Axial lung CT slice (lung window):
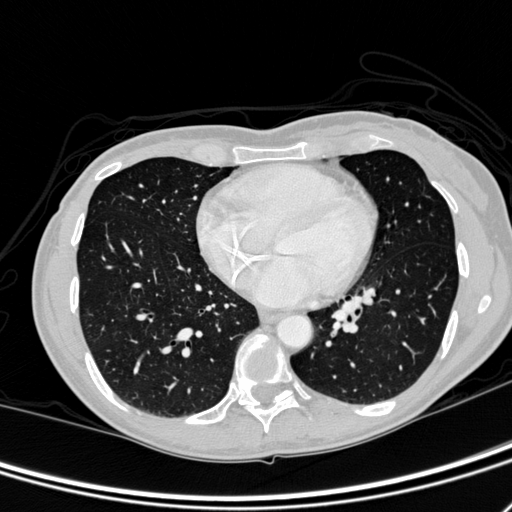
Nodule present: no